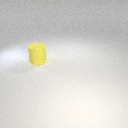
large yellow rubber cylinder